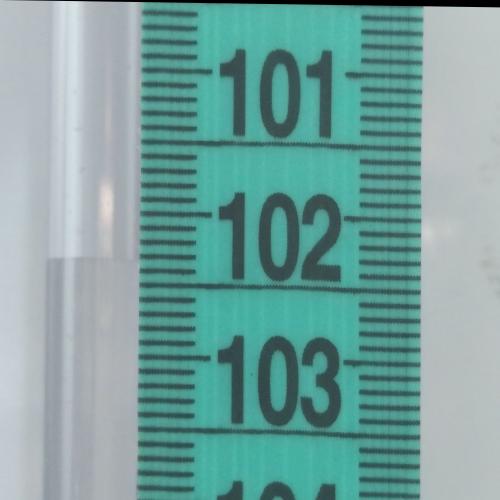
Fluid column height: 102.3 cm